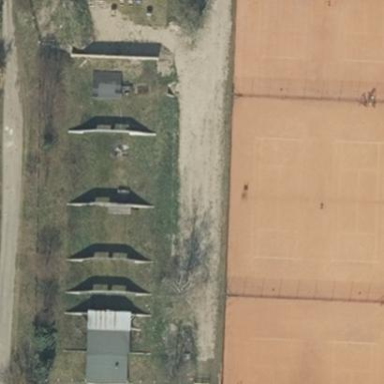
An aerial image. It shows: Tennis court on the leisure land pitch.